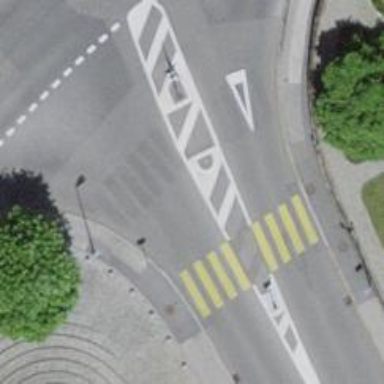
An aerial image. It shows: Marked road crossing with pedestrian island.